Question: I'm trying to place a bitmap texture material on a Mesh created from a three.js ShapeGeometry.
The geometry is a simple octagon (i'll eventually add curves to make it a rounded rectangle).
The Mesh is created and displays just fine, except that the bitmap texture shows as four huge squares, which seems to be super-duper low-resolution version of the loaded image.
Here's what it looks like:
(The loaded image is actually a 512x512 pic of the French flag)
How can I get the texture to use the full resolution of the loaded image? (BTW, this texture works fine when applied as a material to a Mesh made from a THREE.PlaneGeometry.)
Here's my code...
'''
var shape = new THREE.Shape();
shape.moveTo(-width/2 + radius, height/2);
shape.lineTo(width/2 - radius, height/2);
shape.lineTo(width/2, height/2 - radius);
shape.lineTo(width/2, -height/2 + radius);
shape.lineTo(width/2 - radius, -height/2);
shape.lineTo(-width/2 + radius, -height/2);
shape.lineTo(-width/2, -height/2 + radius);
shape.lineTo(-width/2, height/2 - radius);
shape.lineTo(-width/2 + radius, height/2);
var myGeometry = new THREE.ShapeGeometry( shape );
var myMesh = new THREE.Mesh(myGeometry, myMaterial);
'''
Thanks!!!
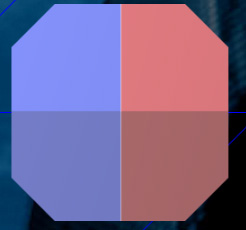
Answer: 'THREE.ExtrudeGeometry.WorldUVGenerator' is the default UV generator for 'THREE.ShapeGeometry'.
This default UV generator sets the UVs to equal the vertex coordinates.
You need to pass in your own UV generator to 'THREE.ShapeGeometry'. See the source code for how that works.
A work-around is to scale up your model parameters by a factor of say, 10, and then compensate by setting 'mesh.scale.set( 0.1, 0.1, 1 )'.
A third option is to adjust your shape geometry so its vertices cover the [ 0, 1 ] range - then apply 'mesh.scale' if you want.
three.js r.61